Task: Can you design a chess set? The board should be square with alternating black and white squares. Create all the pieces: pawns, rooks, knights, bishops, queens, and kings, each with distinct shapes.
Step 358:
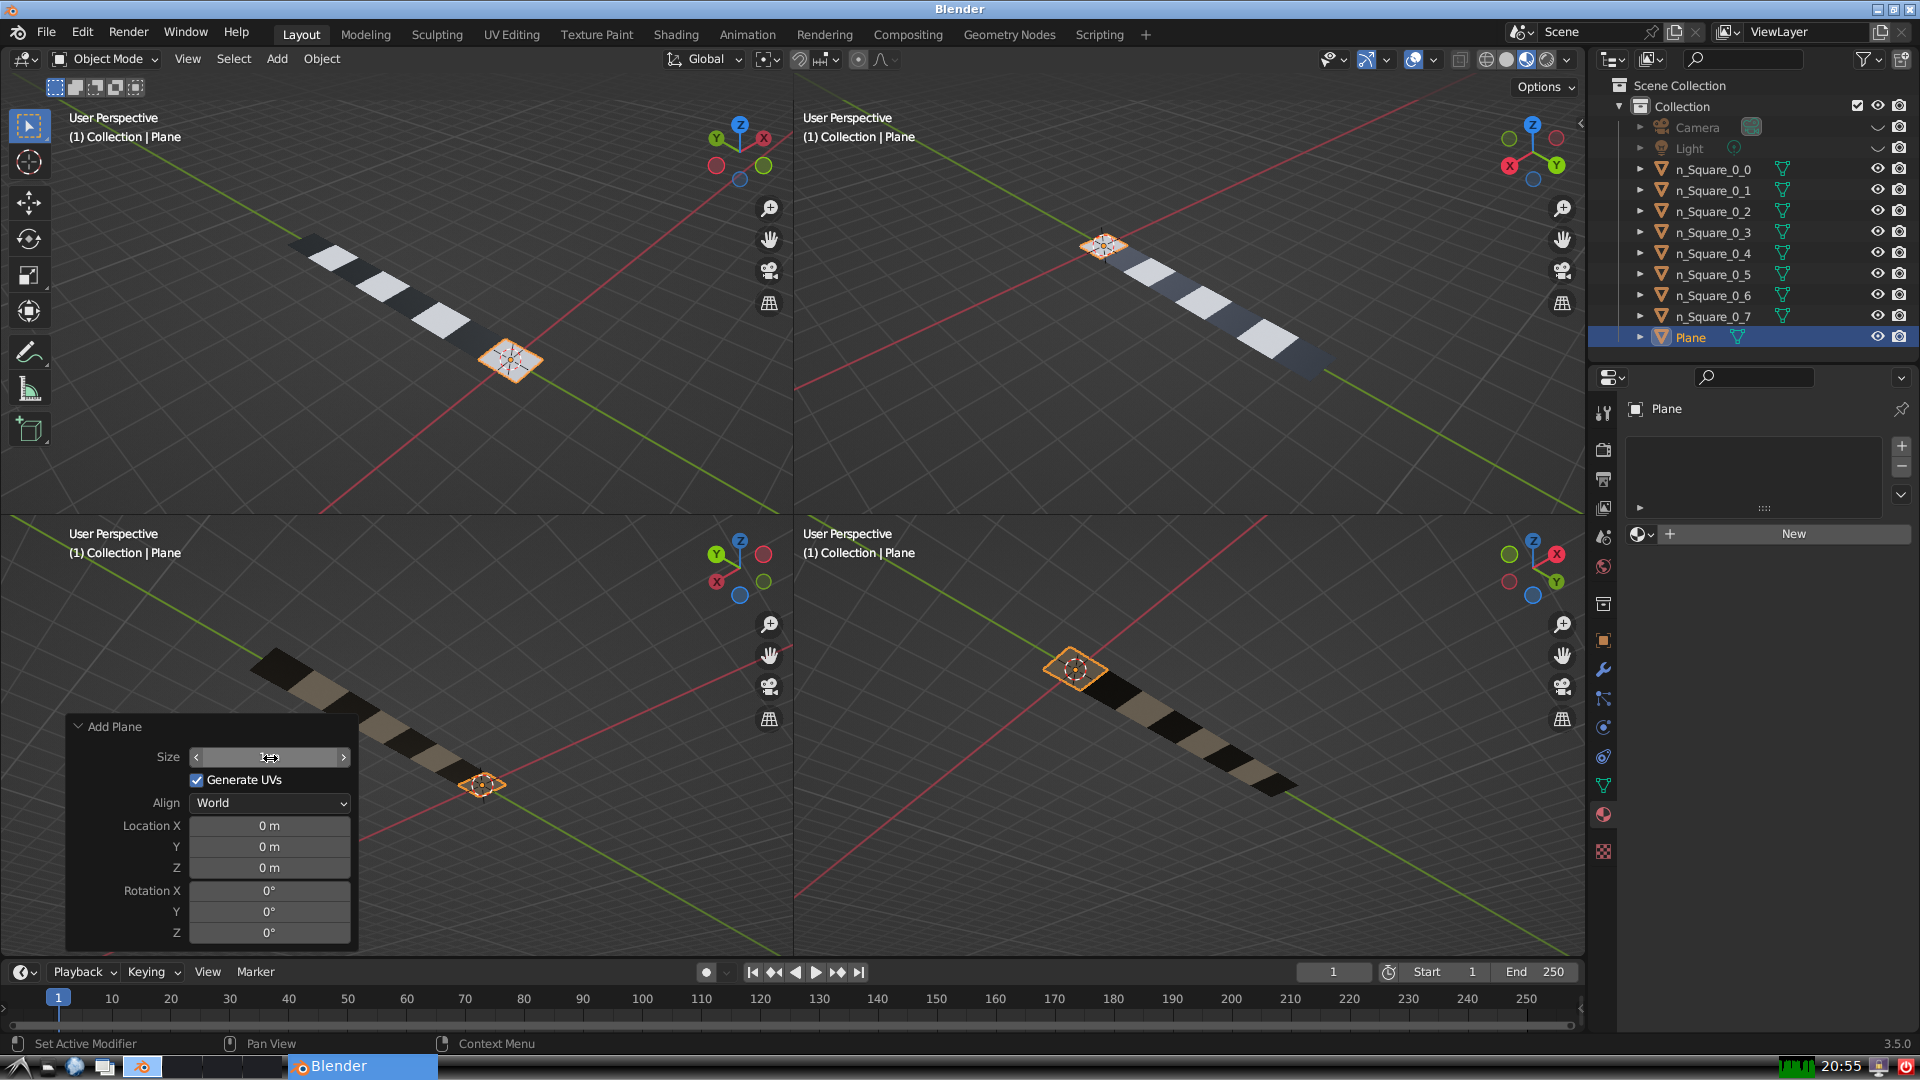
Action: {"mouse_move": [960, 540]}